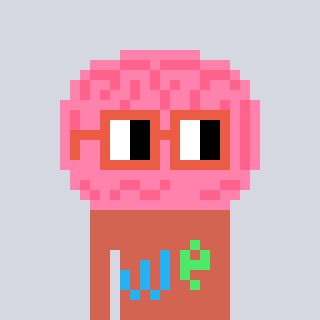
a pixel art character with square orange glasses, a brain-shaped head and a peachy-colored body on a cool background